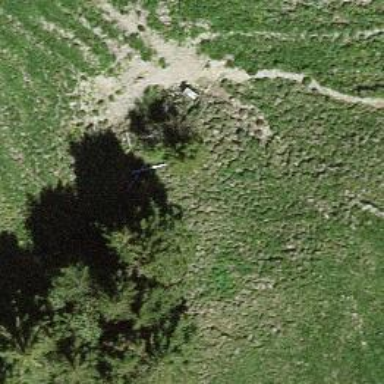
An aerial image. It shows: Needle-leaved tree in natural setting.